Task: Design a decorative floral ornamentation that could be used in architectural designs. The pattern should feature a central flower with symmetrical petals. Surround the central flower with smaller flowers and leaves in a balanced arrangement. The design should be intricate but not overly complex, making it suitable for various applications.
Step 1689:
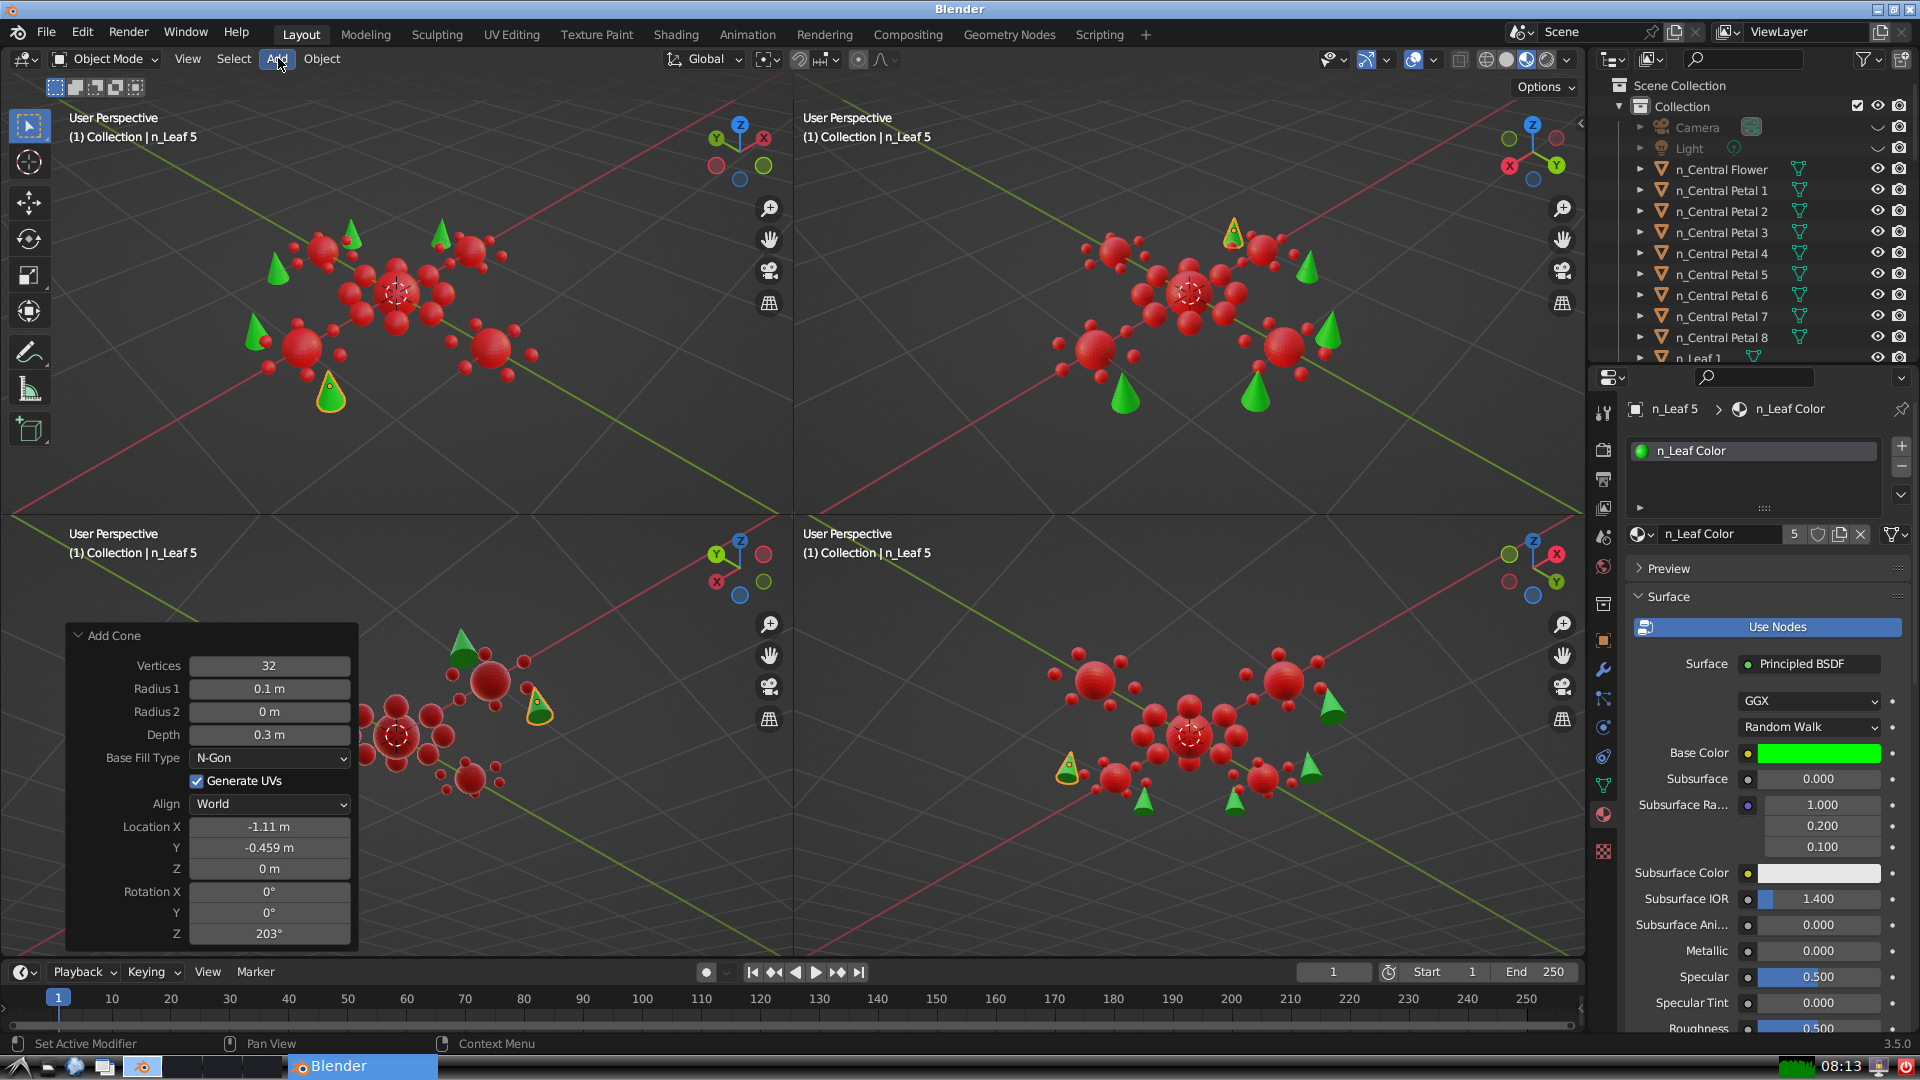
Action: click: no